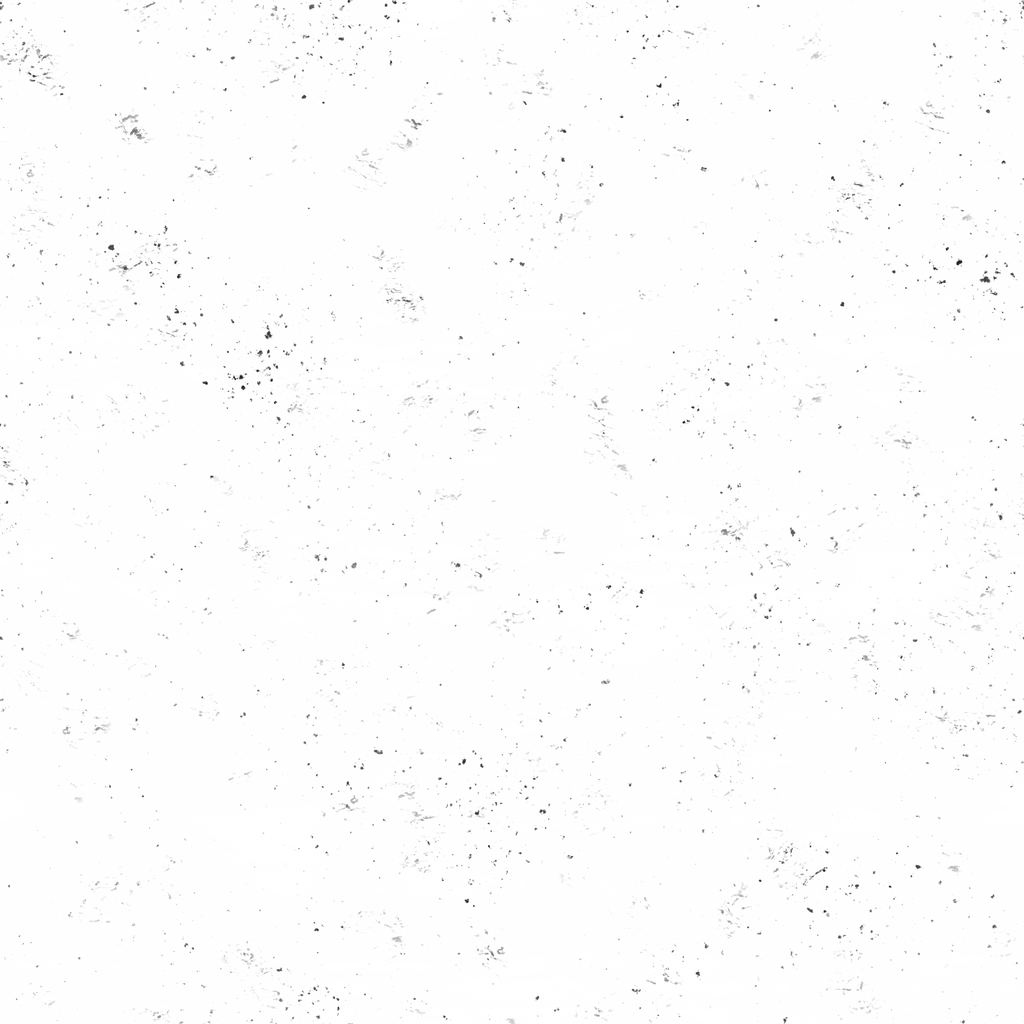
Texture map type: Displacement